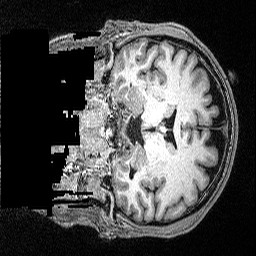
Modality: T1w
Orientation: coronal
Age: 47
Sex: male
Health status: ill
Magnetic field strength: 3 T
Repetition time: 2.53 s
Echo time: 0.00331 s